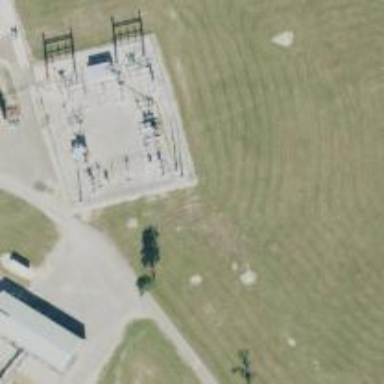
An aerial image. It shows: Outdoor industrial power substation with fence surrounding it.